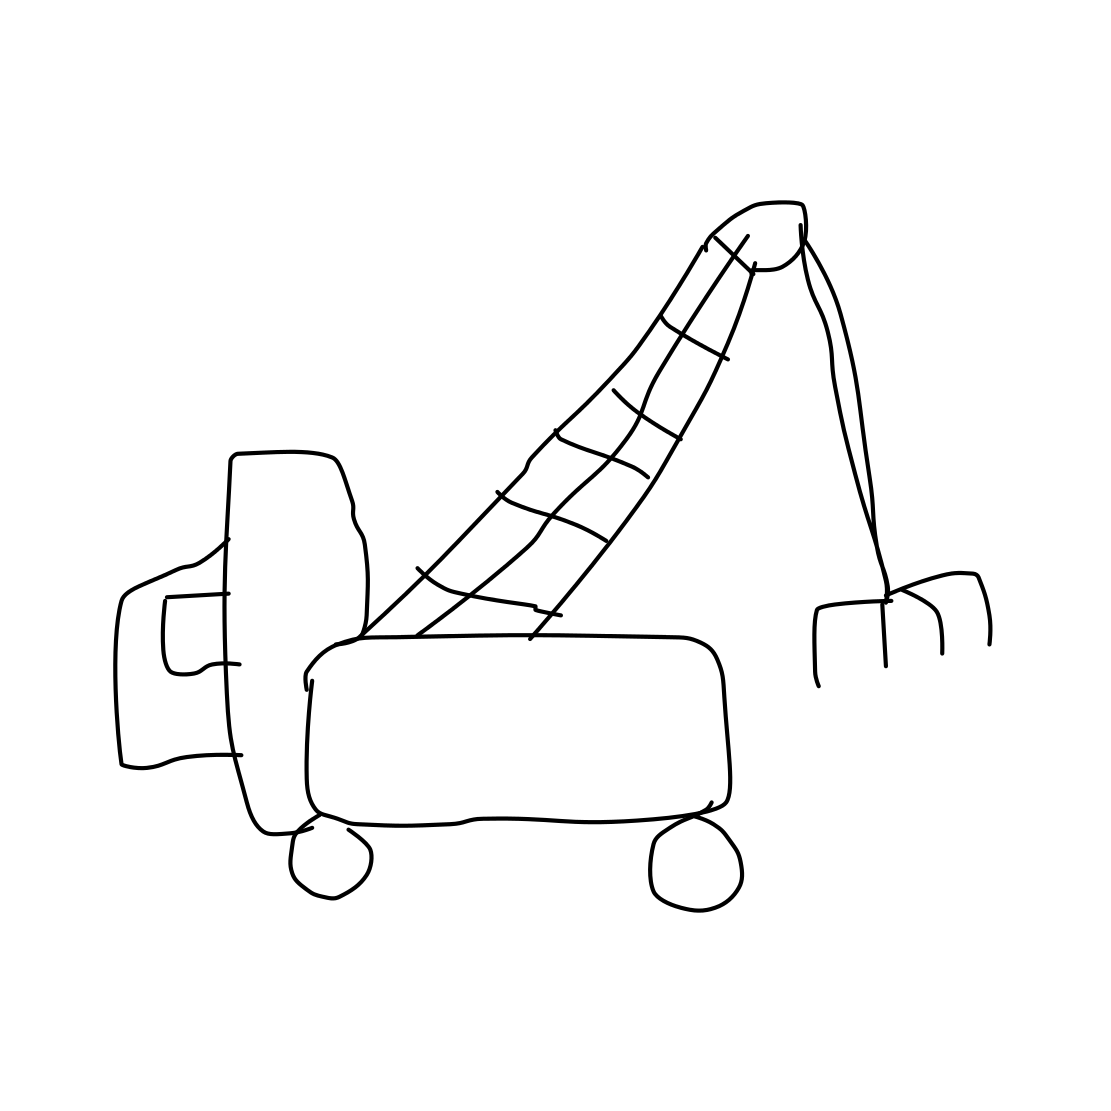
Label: crane (machine)